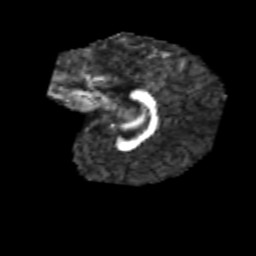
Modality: FA
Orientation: sagittal
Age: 6
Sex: female
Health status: healthy